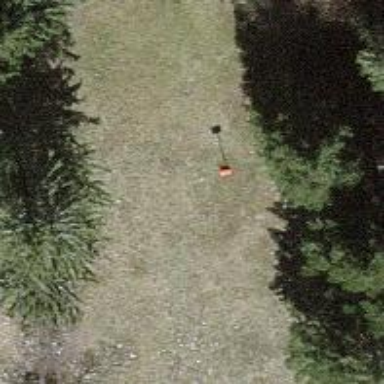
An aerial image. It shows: View of pole with roofed pipeline marker.